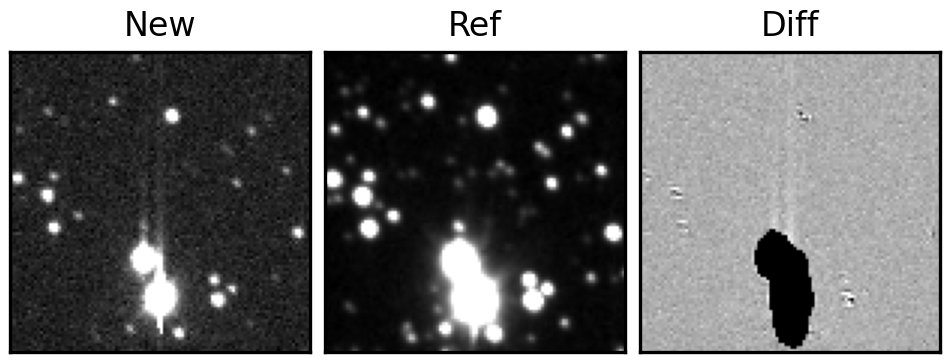
Label: bogus